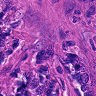
Metastatic tissue present: yes